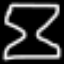
Label: hourglass